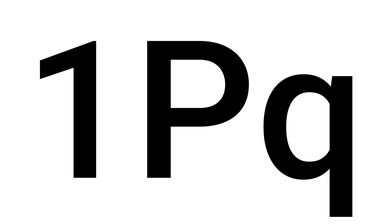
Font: Roboto_Medium